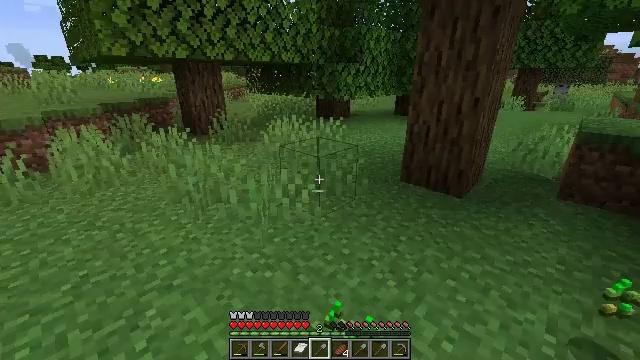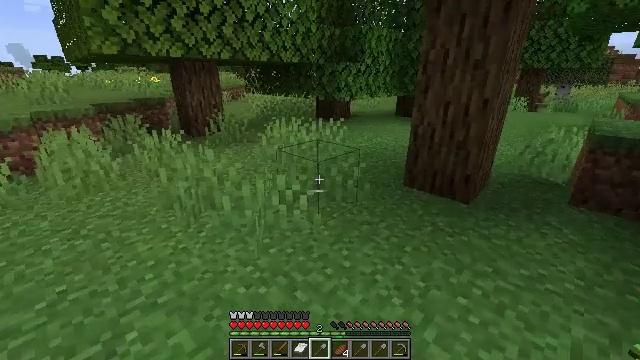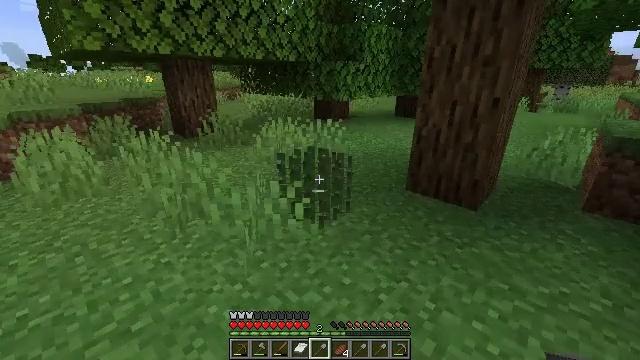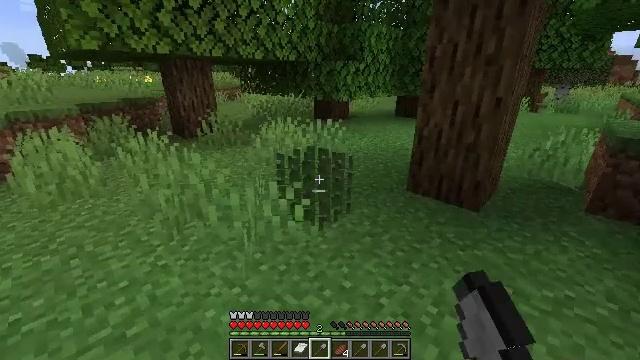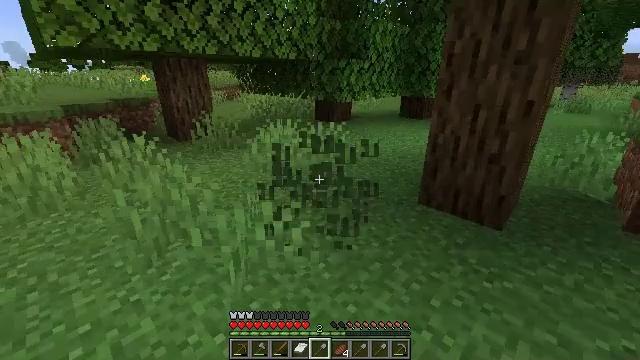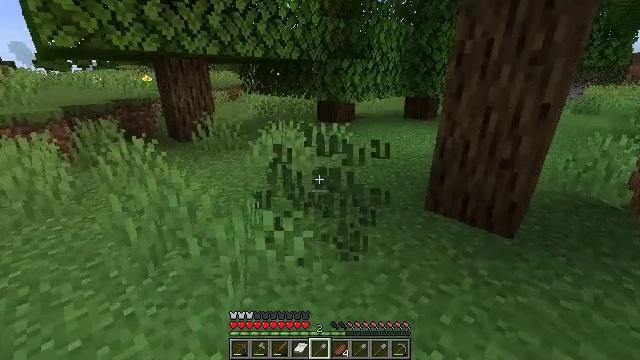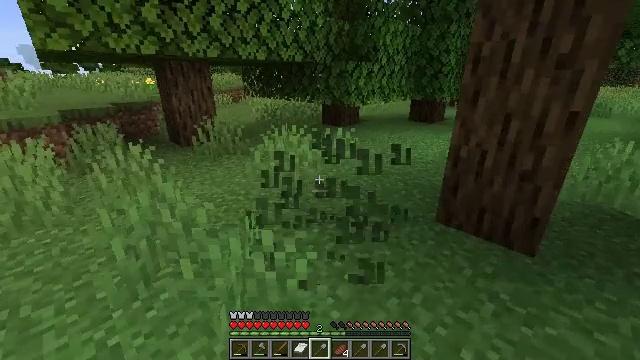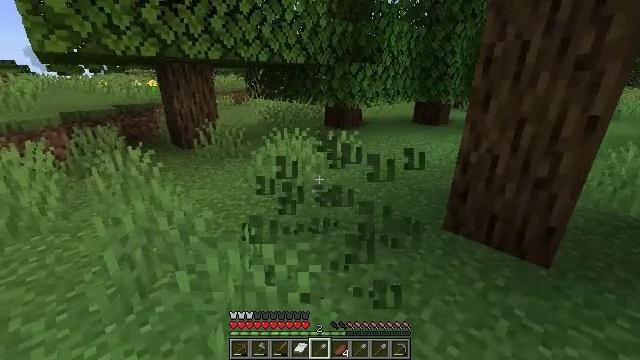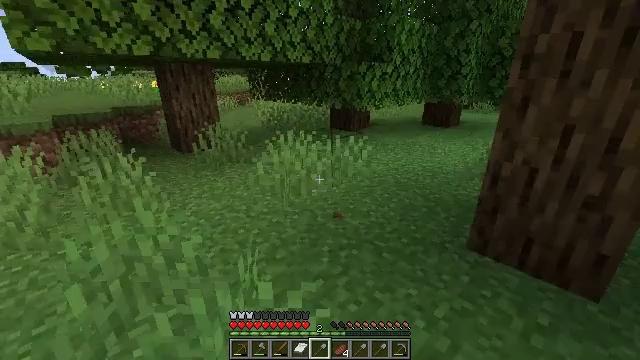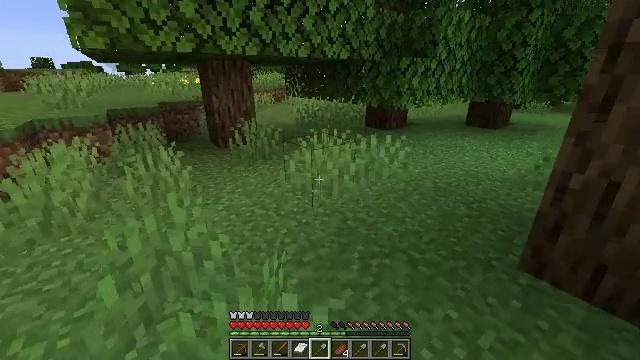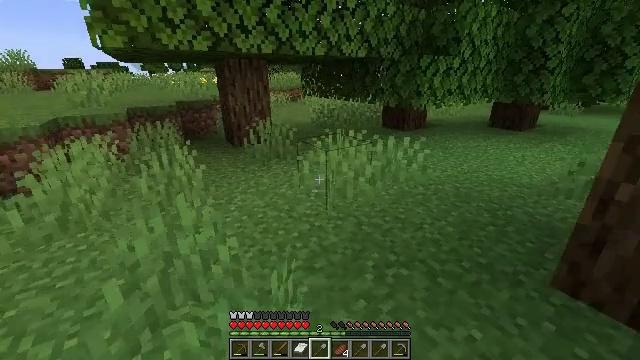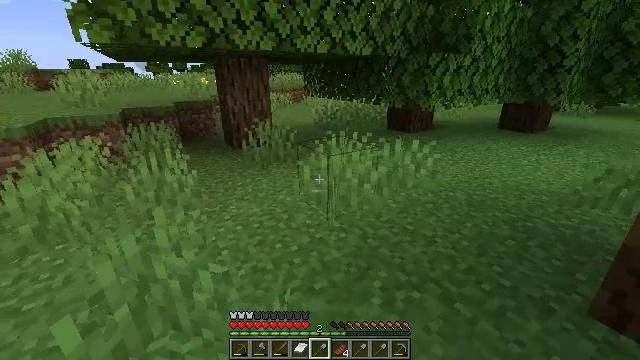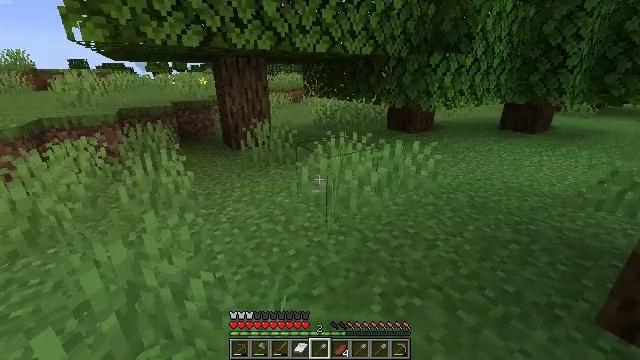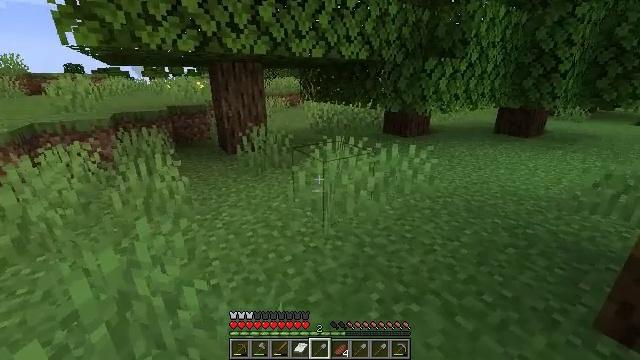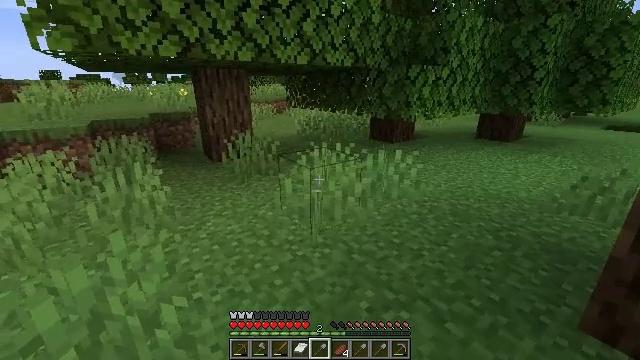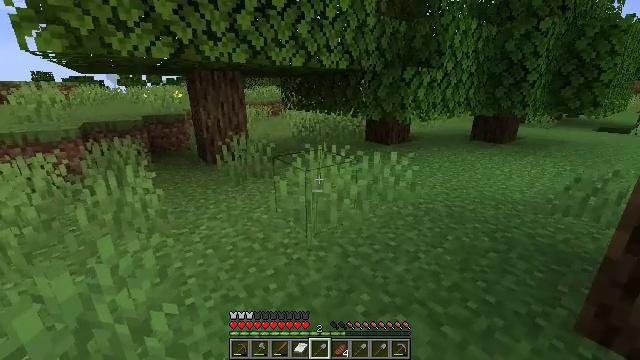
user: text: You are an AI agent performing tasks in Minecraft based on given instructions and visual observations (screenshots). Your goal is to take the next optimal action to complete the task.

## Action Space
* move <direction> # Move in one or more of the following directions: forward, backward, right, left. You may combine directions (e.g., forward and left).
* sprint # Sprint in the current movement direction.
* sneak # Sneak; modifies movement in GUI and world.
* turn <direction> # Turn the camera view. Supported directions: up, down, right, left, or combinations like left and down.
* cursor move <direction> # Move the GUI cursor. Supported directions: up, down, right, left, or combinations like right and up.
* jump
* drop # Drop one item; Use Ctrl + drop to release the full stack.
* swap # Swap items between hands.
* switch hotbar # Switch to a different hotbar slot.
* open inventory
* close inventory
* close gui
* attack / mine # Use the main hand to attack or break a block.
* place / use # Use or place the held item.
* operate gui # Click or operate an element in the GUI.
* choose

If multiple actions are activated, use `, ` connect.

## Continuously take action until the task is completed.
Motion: motion action
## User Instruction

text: Mine the grass in the plains.
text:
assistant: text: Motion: move forward
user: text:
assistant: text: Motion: move forward, attack / mine
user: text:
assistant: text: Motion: move forward, attack / mine
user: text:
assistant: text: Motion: move forward
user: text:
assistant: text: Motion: move forward
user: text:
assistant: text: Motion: move forward
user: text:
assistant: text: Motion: move forward
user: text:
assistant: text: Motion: move forward, turn left
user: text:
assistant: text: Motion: move forward, turn left
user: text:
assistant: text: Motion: move forward, turn left
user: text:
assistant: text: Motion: no_op
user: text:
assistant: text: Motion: no_op
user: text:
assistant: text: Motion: no_op
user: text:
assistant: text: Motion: turn right and up
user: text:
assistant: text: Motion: no_op
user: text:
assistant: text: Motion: no_op
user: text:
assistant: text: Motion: attack / mine
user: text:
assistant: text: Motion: attack / mine
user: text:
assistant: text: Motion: turn right, attack / mine
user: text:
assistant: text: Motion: turn right
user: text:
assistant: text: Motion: turn right
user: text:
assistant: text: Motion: turn right
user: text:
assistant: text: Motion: no_op
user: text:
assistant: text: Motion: attack / mine
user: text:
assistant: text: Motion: attack / mine
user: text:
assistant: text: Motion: no_op
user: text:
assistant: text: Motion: turn left
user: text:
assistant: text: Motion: turn left
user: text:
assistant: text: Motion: turn left
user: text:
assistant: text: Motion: turn left